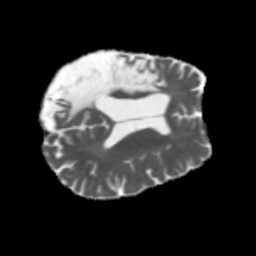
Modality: MD
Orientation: axial
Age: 43
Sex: male
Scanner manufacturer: siemens
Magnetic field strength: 3 T
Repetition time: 5.47 s
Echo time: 0.0854 s